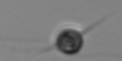
Label: Acanthoica_quattrospina